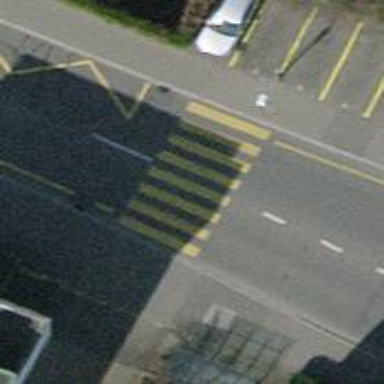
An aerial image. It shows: Uncontrolled crossing on the road.